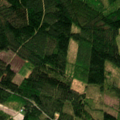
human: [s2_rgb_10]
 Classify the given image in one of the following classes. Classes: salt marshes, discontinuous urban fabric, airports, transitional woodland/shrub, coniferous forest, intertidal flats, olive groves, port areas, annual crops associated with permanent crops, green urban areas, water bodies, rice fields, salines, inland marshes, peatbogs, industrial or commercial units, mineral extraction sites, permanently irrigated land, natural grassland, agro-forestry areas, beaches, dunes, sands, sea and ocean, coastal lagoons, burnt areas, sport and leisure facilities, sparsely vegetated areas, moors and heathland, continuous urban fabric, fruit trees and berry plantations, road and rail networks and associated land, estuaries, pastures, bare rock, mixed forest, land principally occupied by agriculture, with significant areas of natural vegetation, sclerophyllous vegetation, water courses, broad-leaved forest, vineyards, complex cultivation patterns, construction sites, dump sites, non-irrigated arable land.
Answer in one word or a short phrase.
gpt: coniferous forest, mixed forest, transitional woodland/shrub